RGB frame:
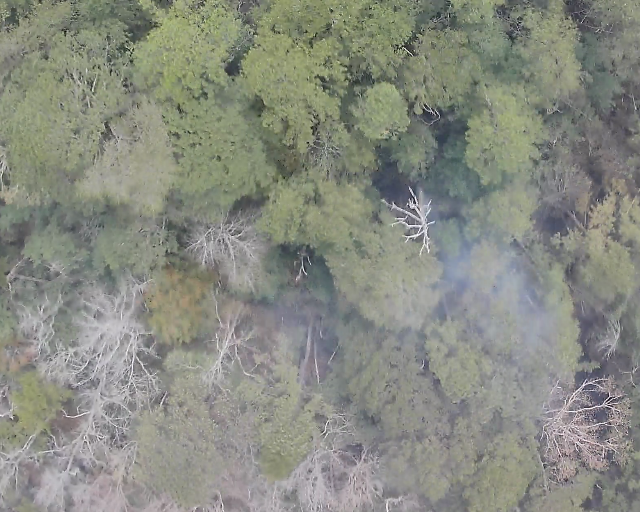
Thermal frame:
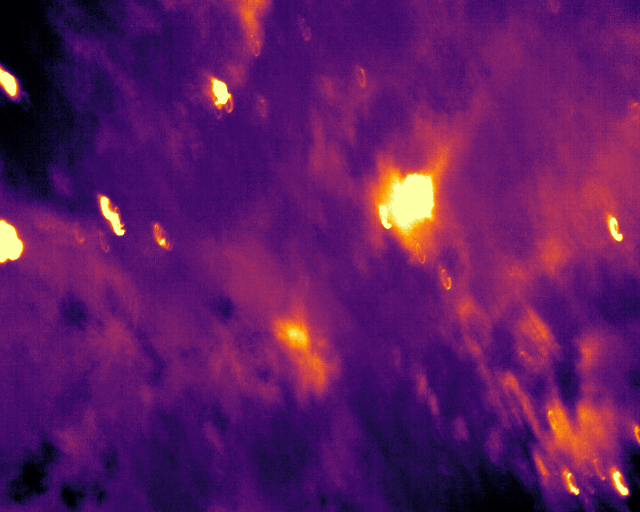
Captured: 2026-02-26 03:08:37
Pixels at or above 80 °C: 490 (fraction of frame: 0.001495)